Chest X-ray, PA view. Patient: 70 years old, sex M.
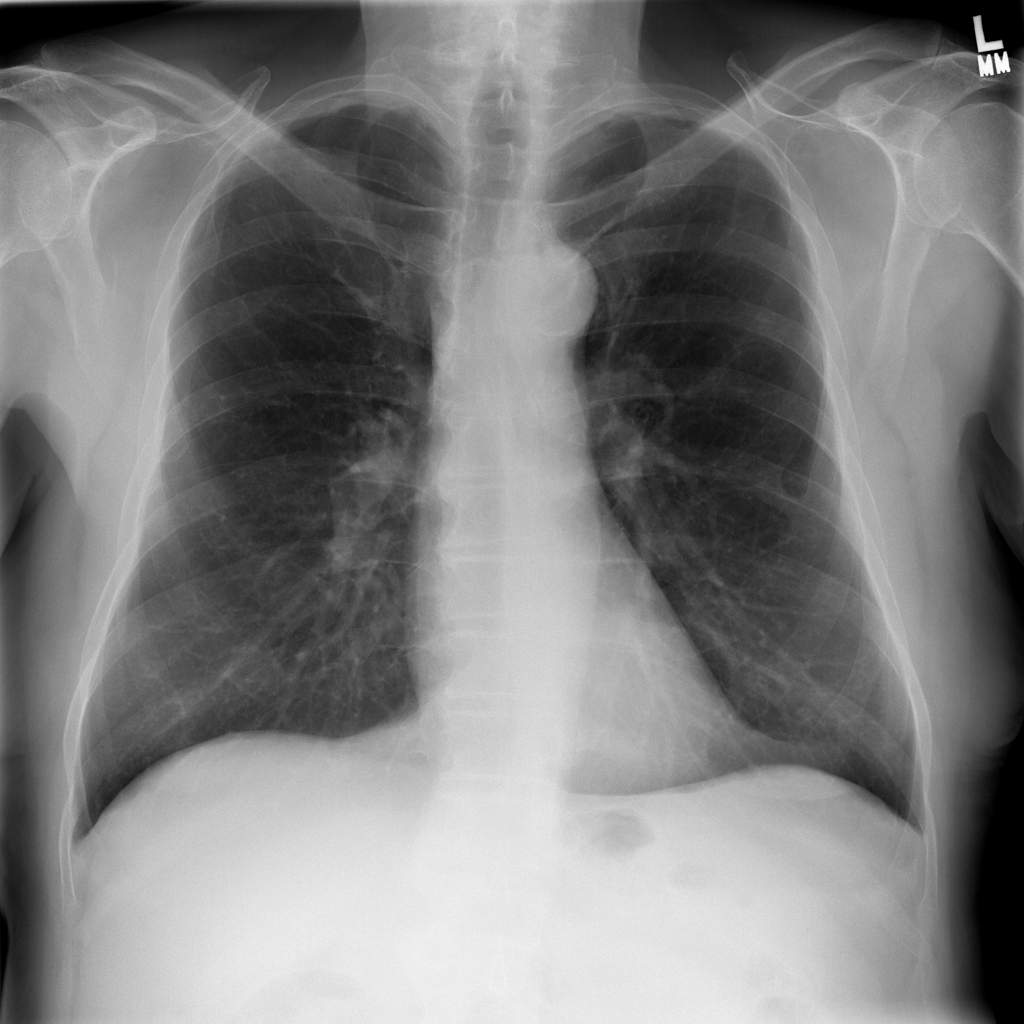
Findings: No Finding